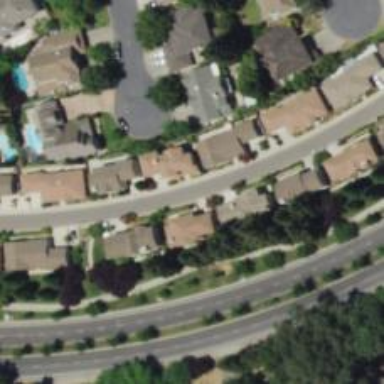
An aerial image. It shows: Residential road.